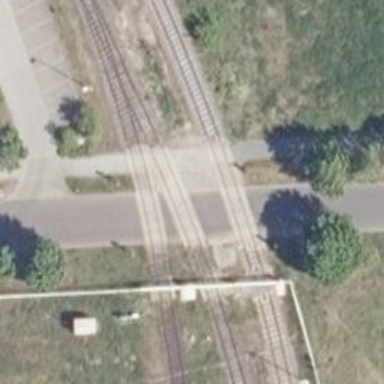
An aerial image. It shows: Crossing for the railway.